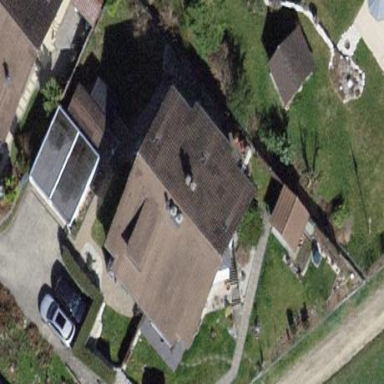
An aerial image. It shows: Residential building with gabled roof oriented across.